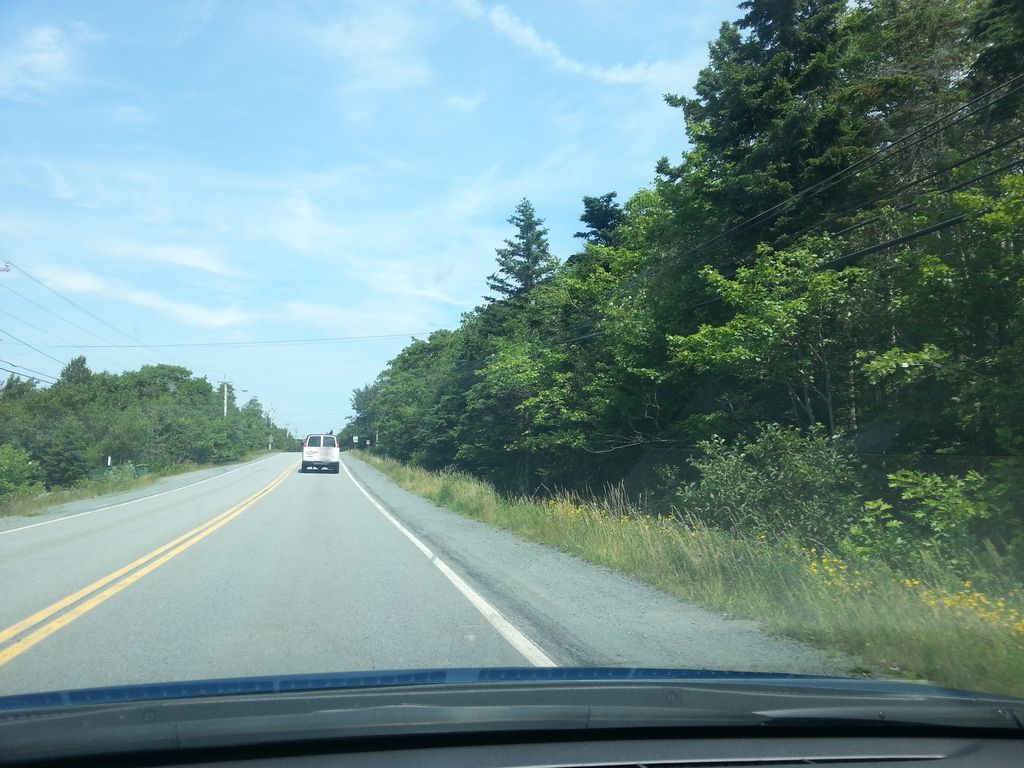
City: halifax